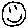
Label: smiley face